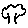
Label: tree